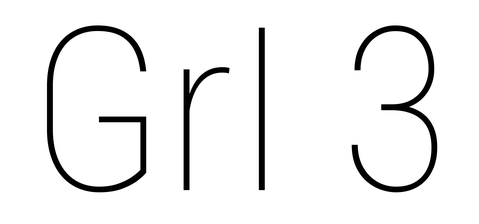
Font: Roboto_Condensed_Thin